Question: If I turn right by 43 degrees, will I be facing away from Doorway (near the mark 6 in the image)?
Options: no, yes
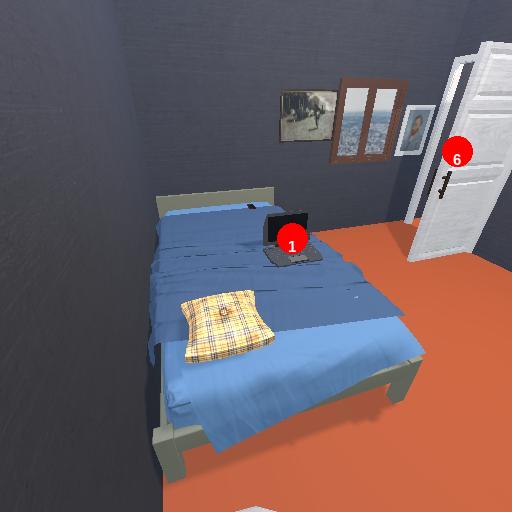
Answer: no